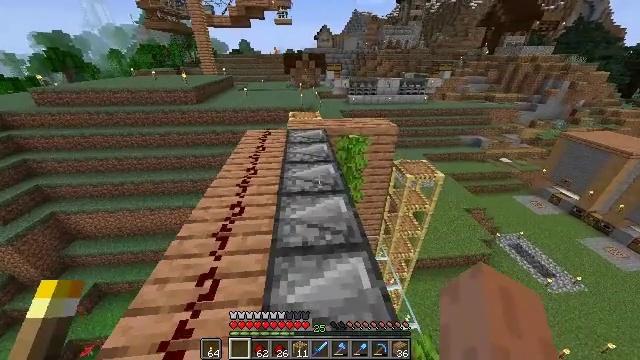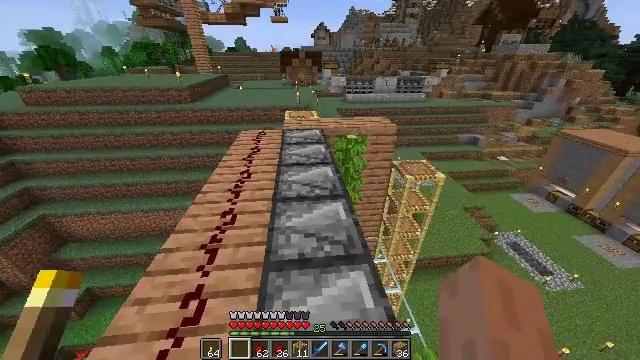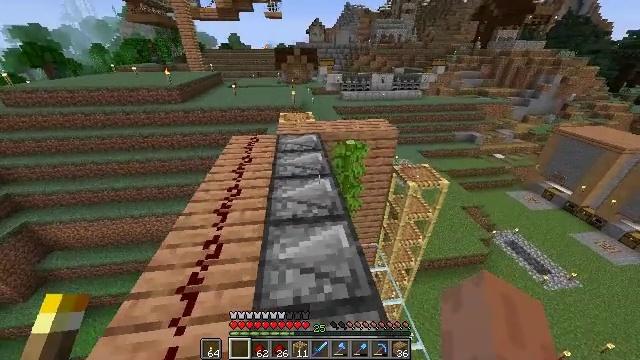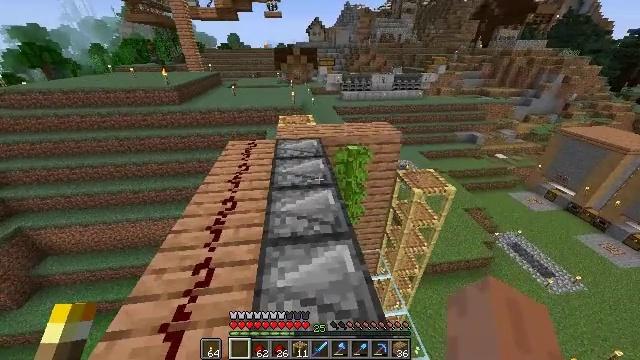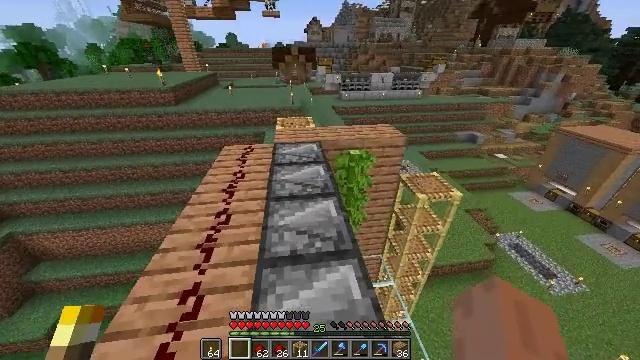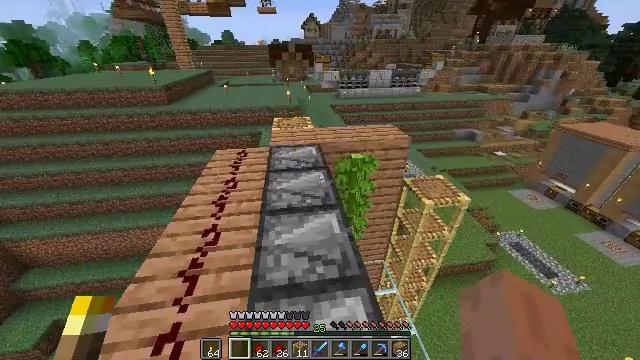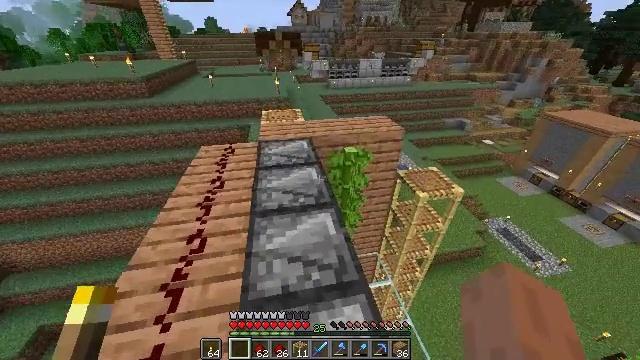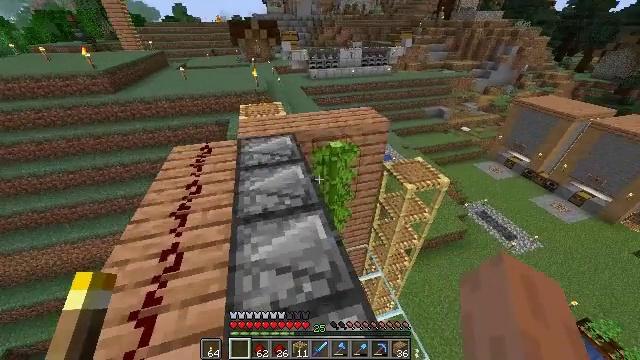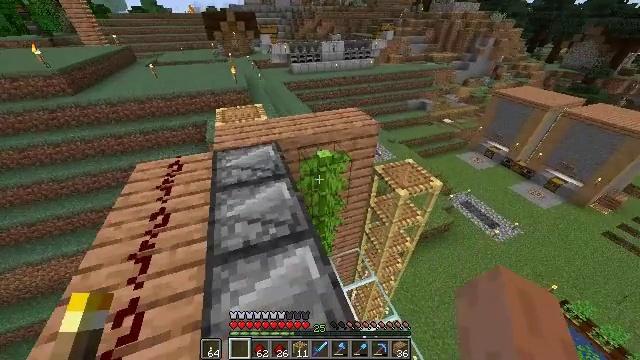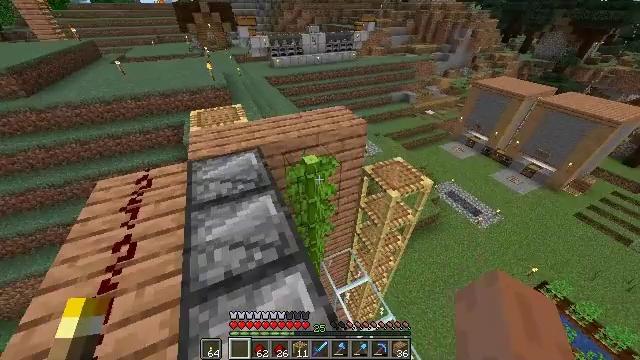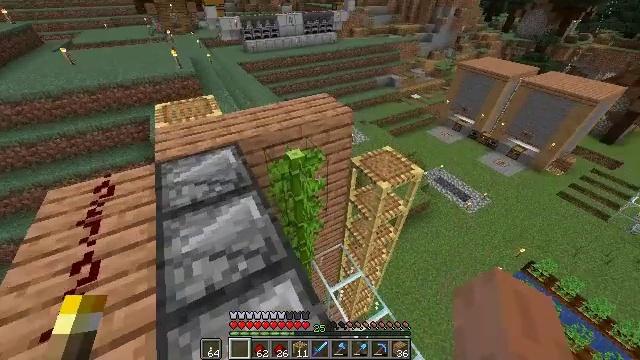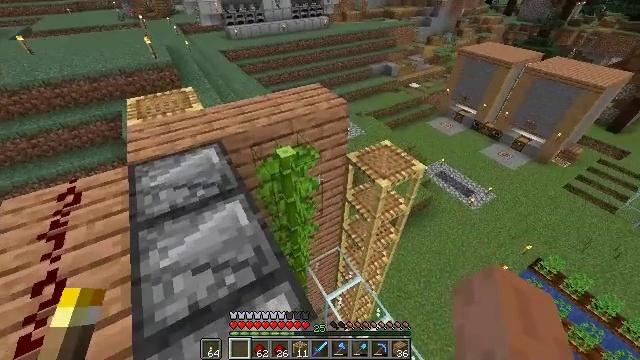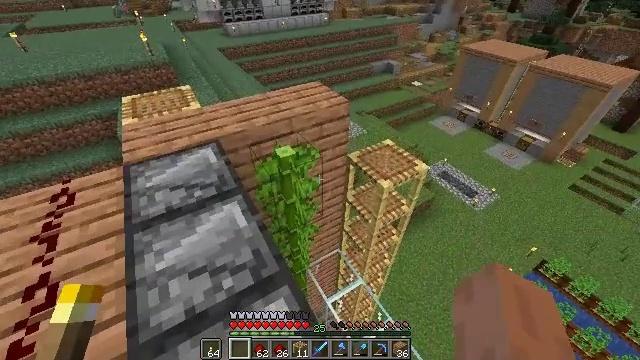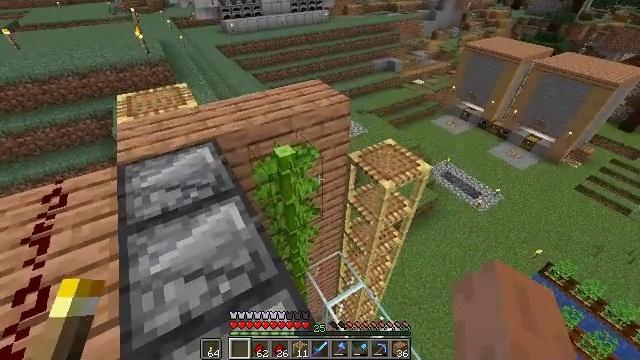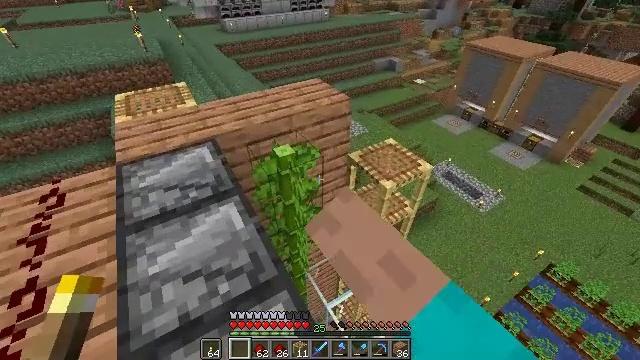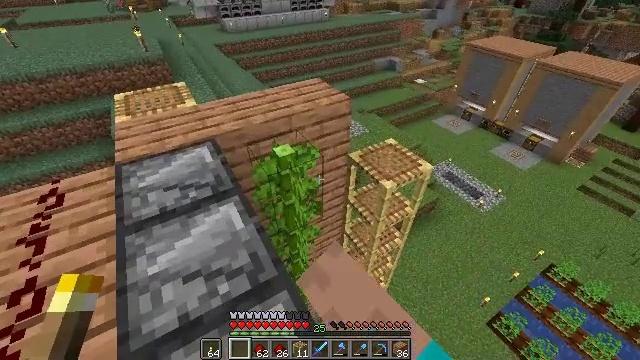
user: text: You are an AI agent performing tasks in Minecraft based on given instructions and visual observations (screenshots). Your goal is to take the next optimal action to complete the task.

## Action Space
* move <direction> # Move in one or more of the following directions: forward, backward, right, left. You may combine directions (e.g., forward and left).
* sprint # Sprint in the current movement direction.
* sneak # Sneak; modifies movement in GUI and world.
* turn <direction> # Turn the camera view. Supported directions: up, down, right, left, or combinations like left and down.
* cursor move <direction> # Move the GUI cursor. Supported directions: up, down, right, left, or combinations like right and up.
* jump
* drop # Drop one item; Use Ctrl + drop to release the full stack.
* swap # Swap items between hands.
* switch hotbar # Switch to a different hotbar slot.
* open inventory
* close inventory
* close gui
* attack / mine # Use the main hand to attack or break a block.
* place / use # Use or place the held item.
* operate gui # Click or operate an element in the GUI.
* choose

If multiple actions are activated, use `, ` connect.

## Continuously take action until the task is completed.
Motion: motion action
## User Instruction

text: Collect some bamboo.
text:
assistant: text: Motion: move forward
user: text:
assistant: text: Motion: move forward, turn right
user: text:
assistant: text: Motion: move forward
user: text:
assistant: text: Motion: move forward
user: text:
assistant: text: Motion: move forward
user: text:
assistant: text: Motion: move forward, turn right and down
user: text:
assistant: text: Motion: move forward, turn right and down
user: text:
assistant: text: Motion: move forward, turn right and down
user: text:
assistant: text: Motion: turn right and down
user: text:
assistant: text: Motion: turn right and down
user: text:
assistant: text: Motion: turn right
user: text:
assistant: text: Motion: no_op
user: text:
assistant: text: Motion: attack / mine
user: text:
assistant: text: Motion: attack / mine
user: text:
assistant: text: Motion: attack / mine
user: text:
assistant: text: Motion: turn left and down, attack / mine
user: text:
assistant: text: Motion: turn left, attack / mine
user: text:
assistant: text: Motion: attack / mine
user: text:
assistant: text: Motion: attack / mine
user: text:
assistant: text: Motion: attack / mine
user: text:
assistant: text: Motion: attack / mine
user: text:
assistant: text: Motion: attack / mine
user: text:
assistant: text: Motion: attack / mine
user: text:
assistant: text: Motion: attack / mine
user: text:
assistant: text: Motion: attack / mine
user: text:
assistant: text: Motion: attack / mine
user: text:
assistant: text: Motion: attack / mine
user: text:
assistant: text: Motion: attack / mine
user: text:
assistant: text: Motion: turn left, attack / mine
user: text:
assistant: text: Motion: attack / mine